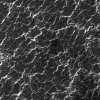
Atmospheric dust classification: not_dusty